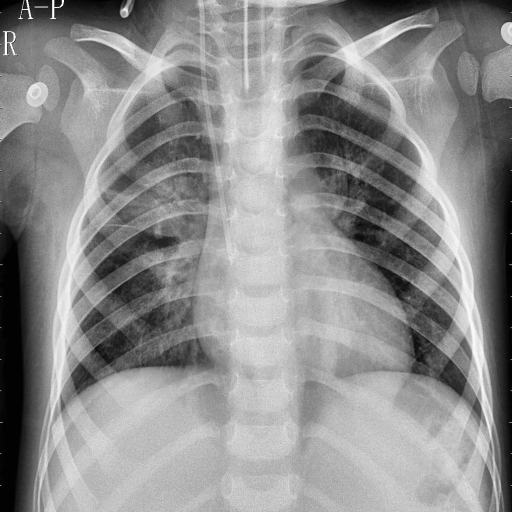
Finding: PNEUMONIA